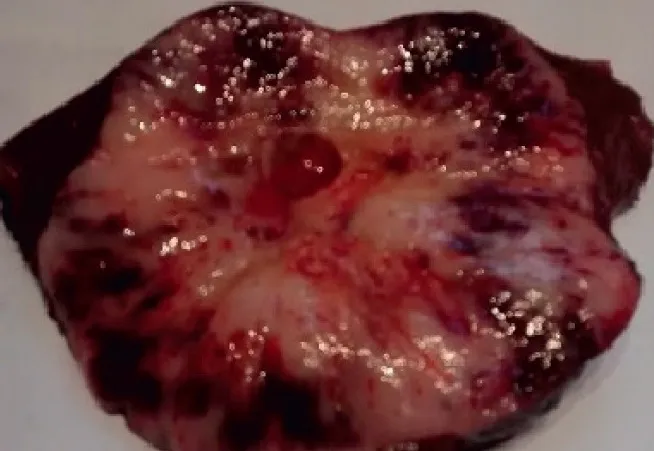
Macroscopic examination of hepatic segments IV, V, and VIII. Presence of a solid, whitish tumour with central cystic degeneration measuring 9 x 9 cm.
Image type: medical_photograph (other_medical_photograph)